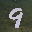
Label: 9